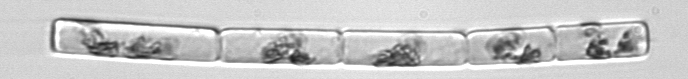
Label: Guinardia_delicatula